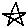
Label: star